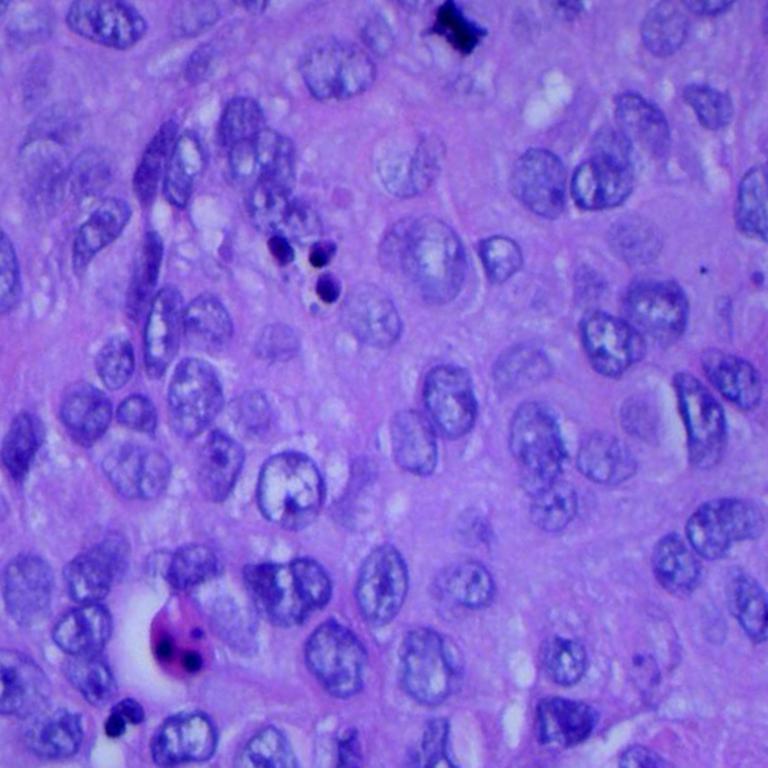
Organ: lung
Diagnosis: squamous carcinomas